Interaction volume radius: 10 \u00c5
Interaction volume height: 20 \u00c5
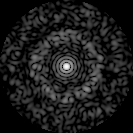
Disorder parameter: 0.8606